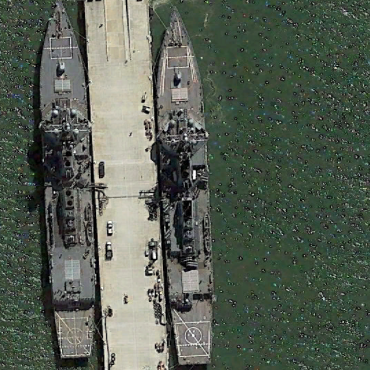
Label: destroyer